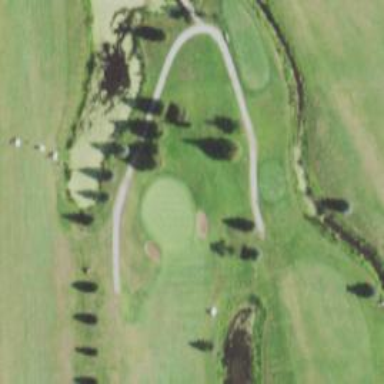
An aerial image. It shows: Well-maintained grade1 path in golf course.